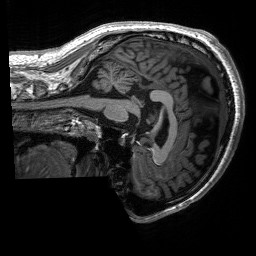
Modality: T1w
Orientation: sagittal
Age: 21
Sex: male
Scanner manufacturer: siemens
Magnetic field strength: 3 T
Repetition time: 2.53 s
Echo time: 0.00227 s